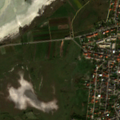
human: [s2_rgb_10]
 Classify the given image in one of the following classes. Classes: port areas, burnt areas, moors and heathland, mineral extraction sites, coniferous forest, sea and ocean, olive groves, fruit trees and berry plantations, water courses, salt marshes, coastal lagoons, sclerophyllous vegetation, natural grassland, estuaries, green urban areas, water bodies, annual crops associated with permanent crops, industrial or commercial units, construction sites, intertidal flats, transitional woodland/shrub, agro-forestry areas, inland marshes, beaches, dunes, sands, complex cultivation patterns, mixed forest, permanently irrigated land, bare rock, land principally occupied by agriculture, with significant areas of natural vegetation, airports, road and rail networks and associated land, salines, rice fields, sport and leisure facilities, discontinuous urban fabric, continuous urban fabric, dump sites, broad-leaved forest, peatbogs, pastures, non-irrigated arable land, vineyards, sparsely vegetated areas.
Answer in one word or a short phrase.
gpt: discontinuous urban fabric, vineyards, complex cultivation patterns, natural grassland, inland marshes, water bodies